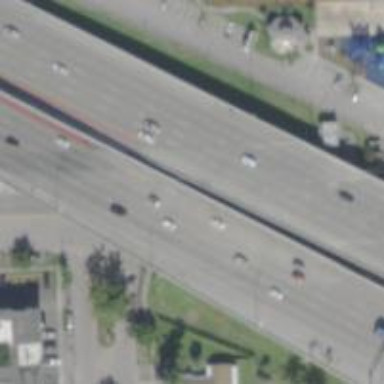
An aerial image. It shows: Motorway bridge.